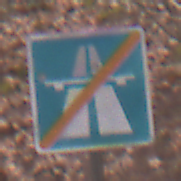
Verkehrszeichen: EndeAutbahn
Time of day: Midday
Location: Outdoor (Nature)
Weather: Overcast
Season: Autumn
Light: Natural